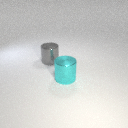
large gray metal cylinder to the left of large cyan metal cylinder